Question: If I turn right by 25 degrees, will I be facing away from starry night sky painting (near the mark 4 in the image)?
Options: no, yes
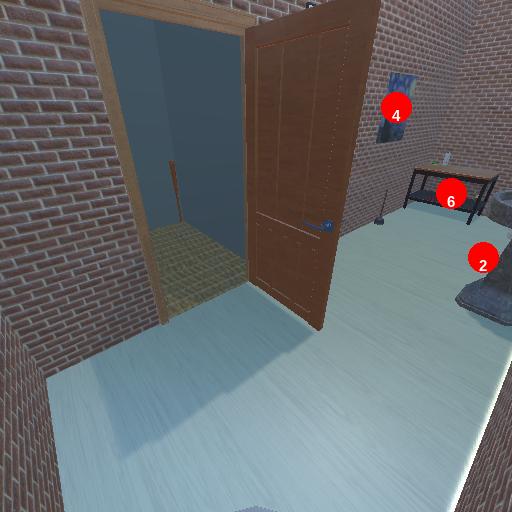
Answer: no